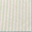
Piece: xx